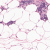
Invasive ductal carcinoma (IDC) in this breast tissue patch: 0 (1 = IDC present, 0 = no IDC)